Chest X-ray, AP view. Patient: 53 years old, sex M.
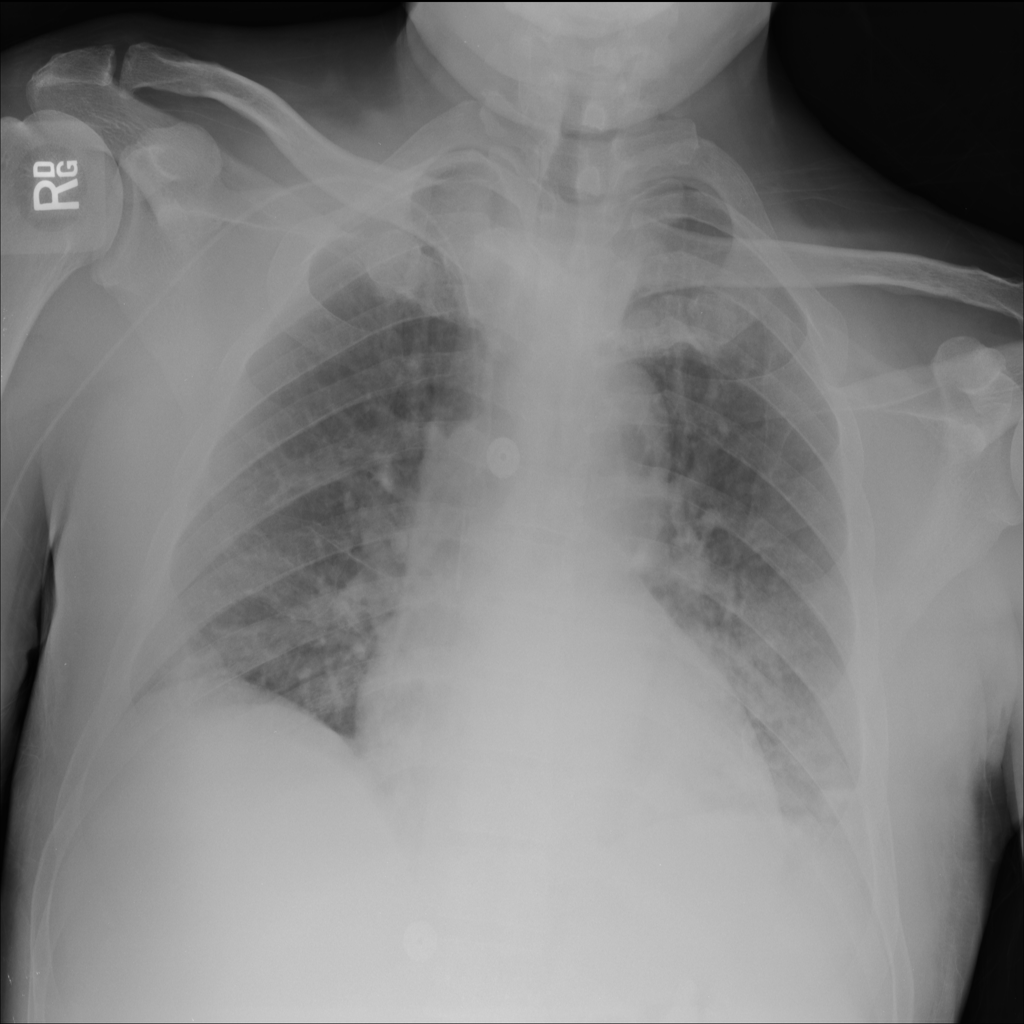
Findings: Atelectasis, Infiltration